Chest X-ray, PA view. Patient: 54 years old, sex M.
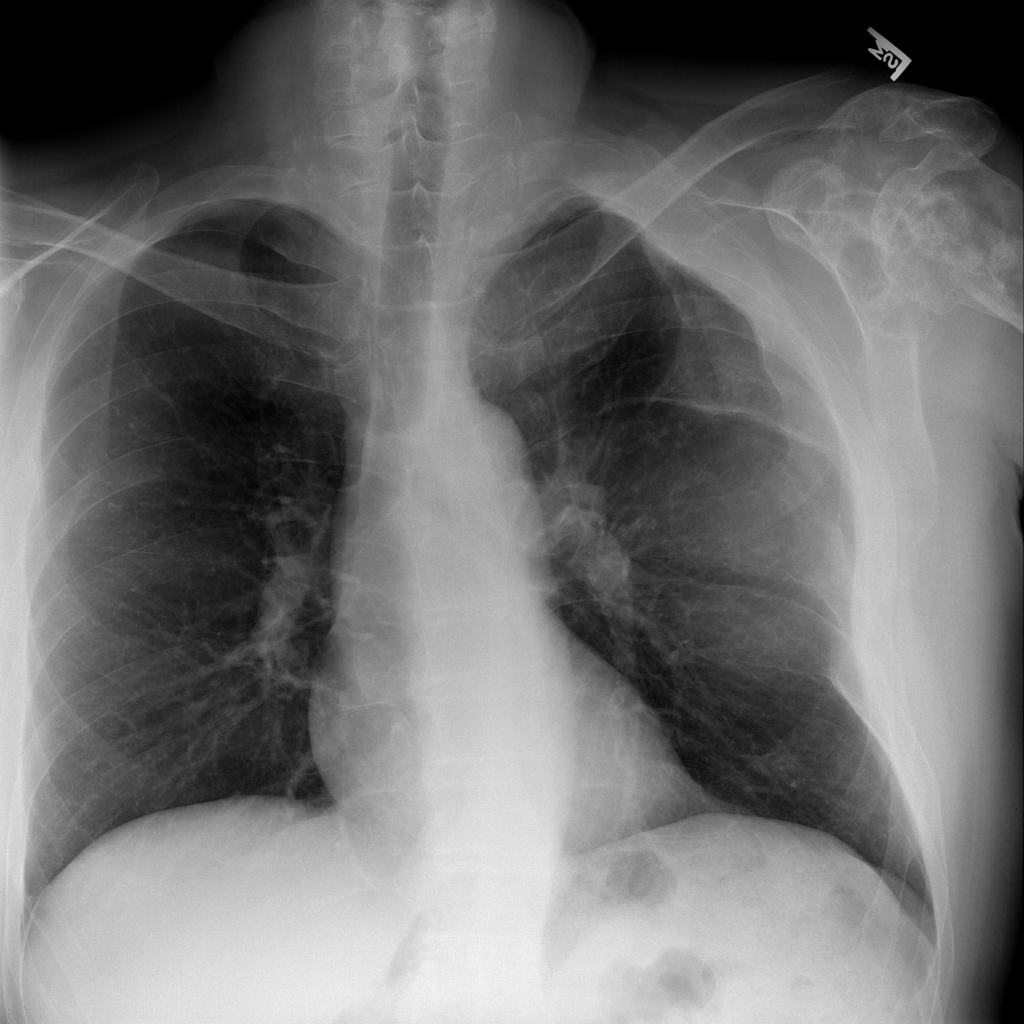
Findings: No Finding